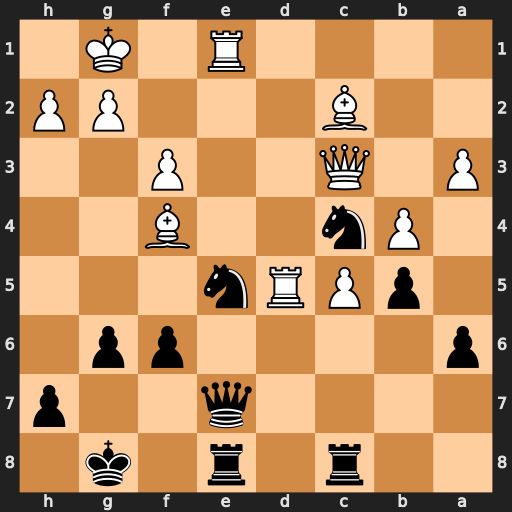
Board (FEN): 2r1r1k1/4q2p/p4pp1/1pPRn3/1Pn2B2/P1Q2P2/2B3PP/4R1K1
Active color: b
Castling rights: -
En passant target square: -
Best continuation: Nxf3+ gxf3 Qxe1+ Qxe1 Rxe1+